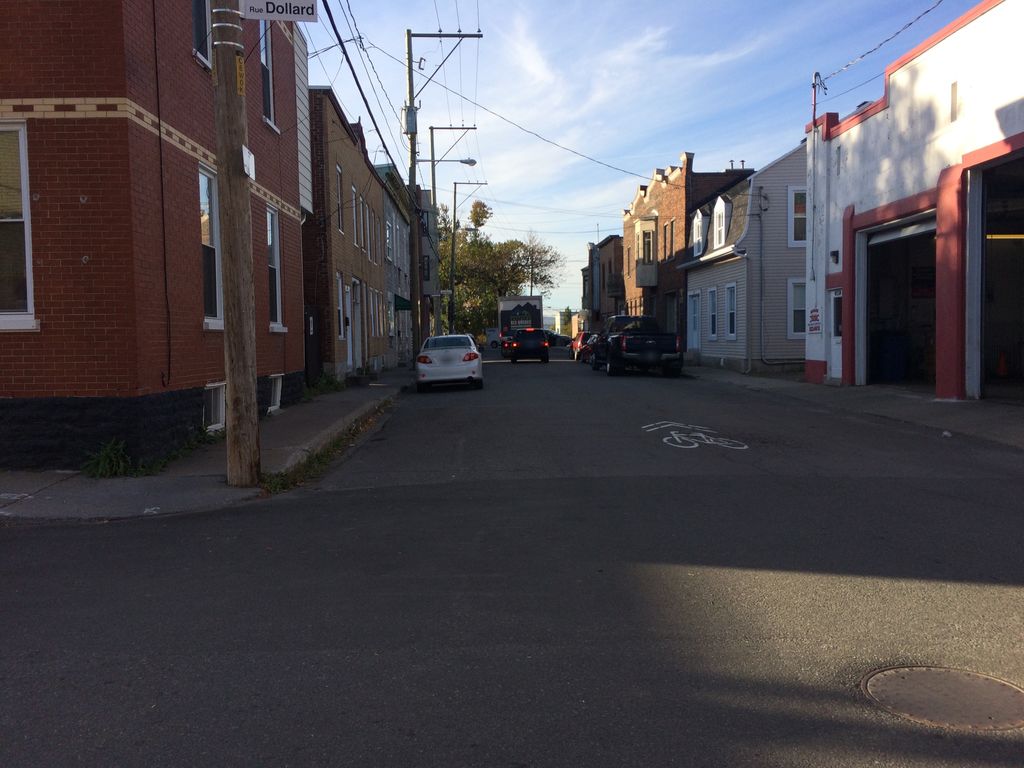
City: quebec_city